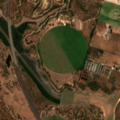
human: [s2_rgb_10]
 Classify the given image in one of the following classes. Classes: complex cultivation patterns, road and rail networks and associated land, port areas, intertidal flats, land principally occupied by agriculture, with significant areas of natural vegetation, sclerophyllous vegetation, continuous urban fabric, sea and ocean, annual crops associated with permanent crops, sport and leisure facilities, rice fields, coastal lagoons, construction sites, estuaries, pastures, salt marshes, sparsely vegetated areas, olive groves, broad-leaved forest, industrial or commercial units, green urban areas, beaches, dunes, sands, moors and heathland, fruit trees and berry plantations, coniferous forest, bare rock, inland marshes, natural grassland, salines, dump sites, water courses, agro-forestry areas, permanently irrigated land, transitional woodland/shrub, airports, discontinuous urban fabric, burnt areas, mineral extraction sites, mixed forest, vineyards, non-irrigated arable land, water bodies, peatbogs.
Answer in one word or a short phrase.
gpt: permanently irrigated land, rice fields, complex cultivation patterns, agro-forestry areas, mixed forest, transitional woodland/shrub